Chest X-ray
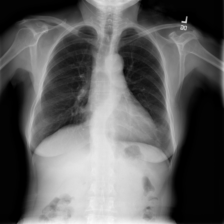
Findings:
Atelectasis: negative
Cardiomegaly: negative
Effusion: negative
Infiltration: negative
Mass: negative
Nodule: negative
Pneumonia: negative
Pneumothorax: negative
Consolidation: negative
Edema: negative
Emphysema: negative
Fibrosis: negative
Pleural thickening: negative
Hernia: negative